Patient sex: M
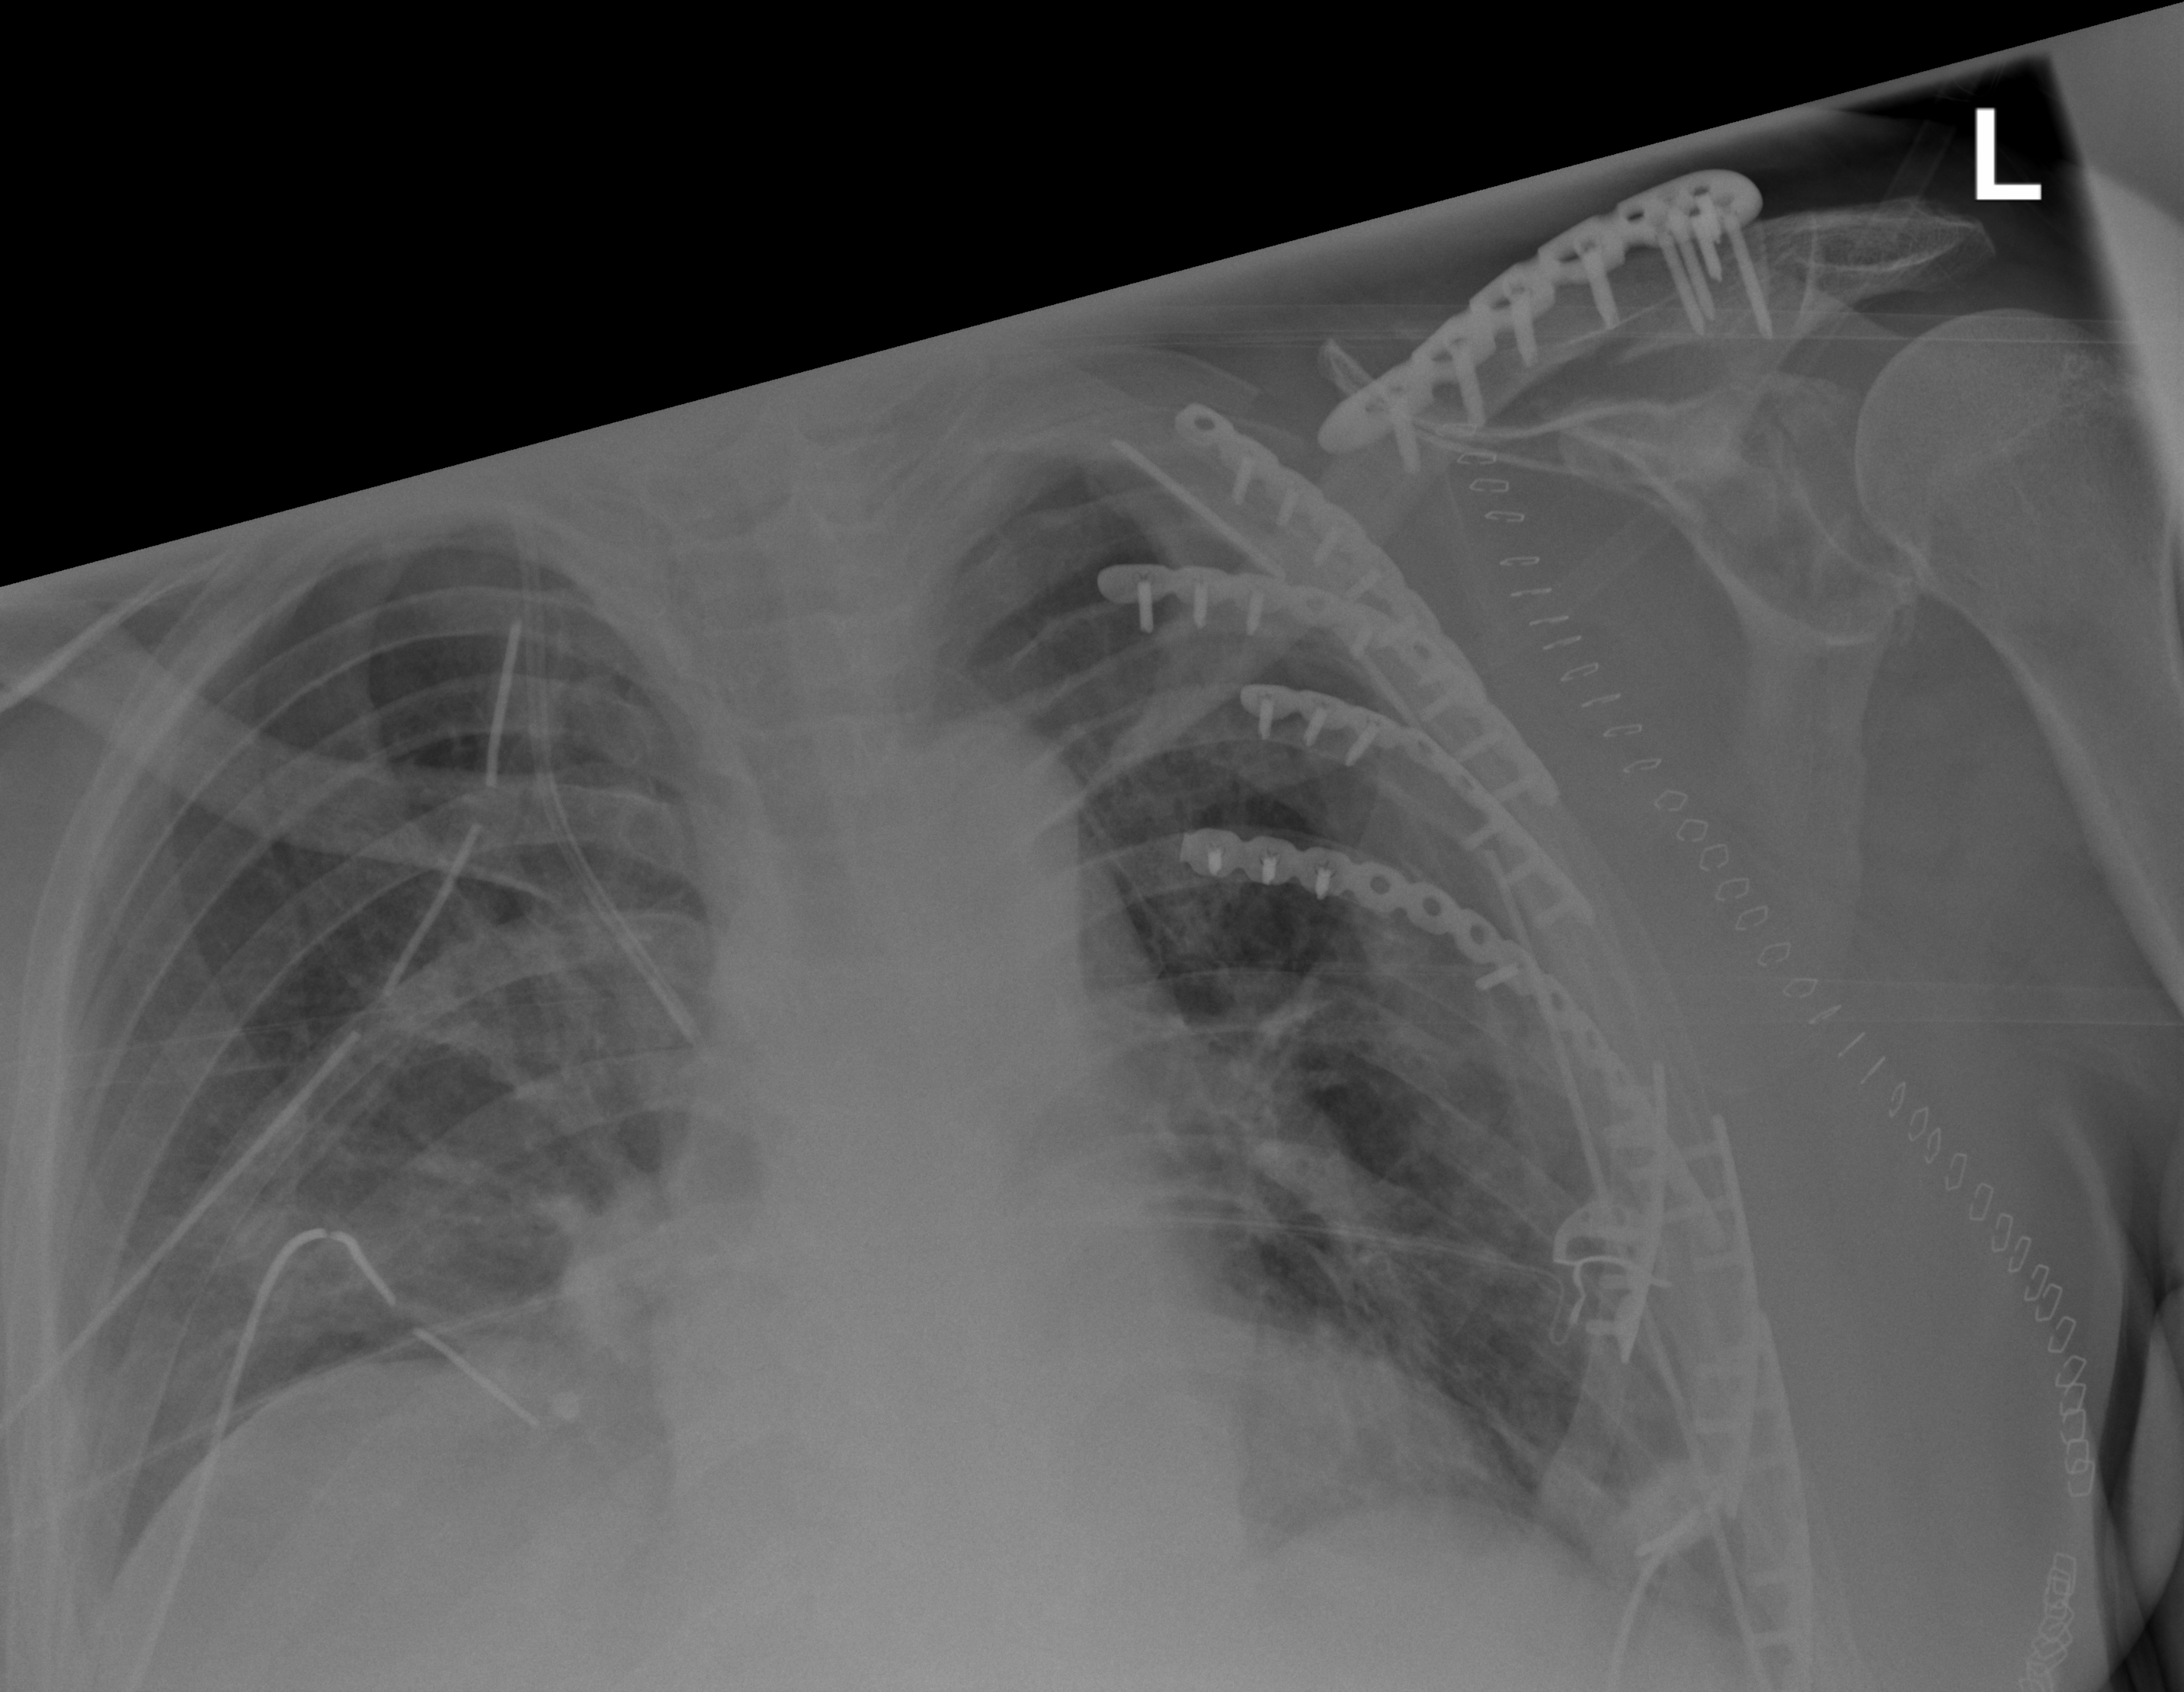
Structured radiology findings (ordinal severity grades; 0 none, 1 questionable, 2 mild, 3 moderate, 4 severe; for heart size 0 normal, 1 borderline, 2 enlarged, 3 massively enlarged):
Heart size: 0
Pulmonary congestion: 0
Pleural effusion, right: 2
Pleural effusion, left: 2
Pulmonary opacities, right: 2
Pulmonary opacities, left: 0
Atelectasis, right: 2
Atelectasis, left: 2